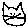
Label: cat